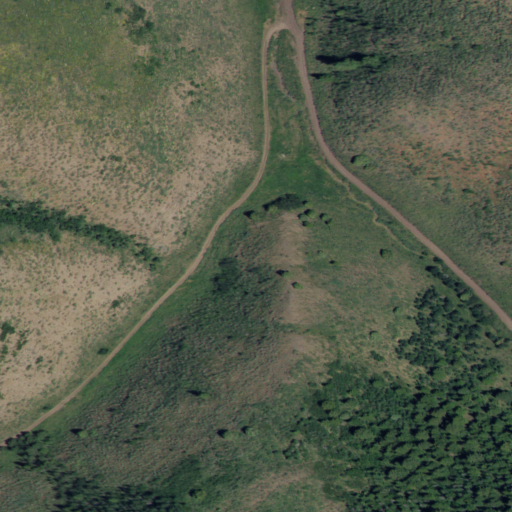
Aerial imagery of valley in Idaho named Pine Canyon containing shrub and evergreen forest